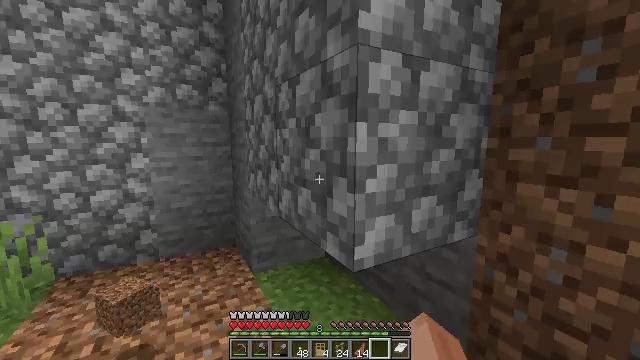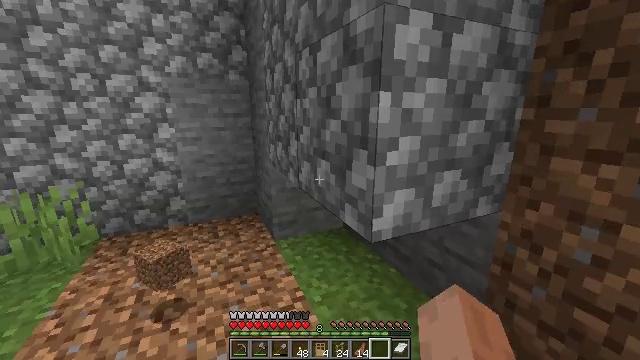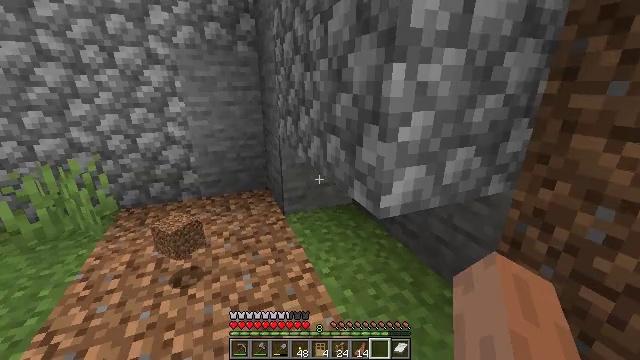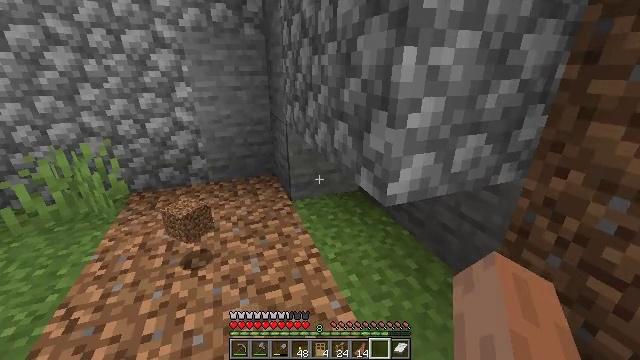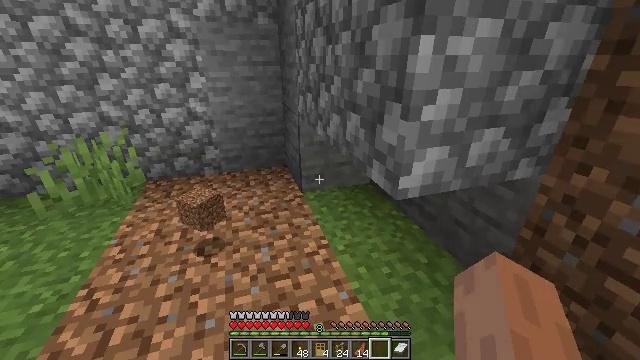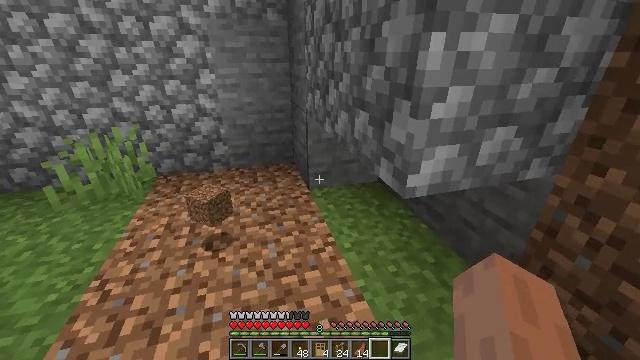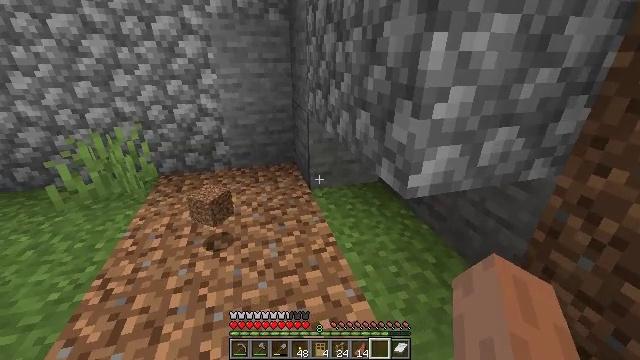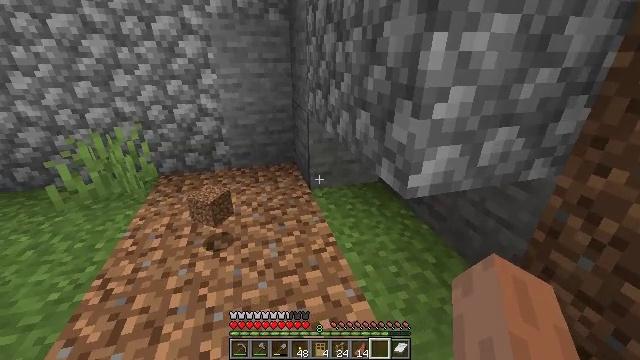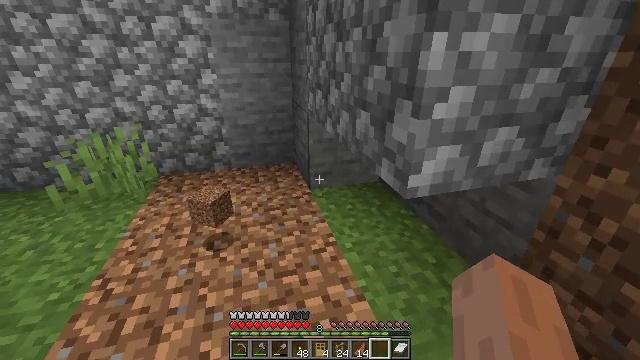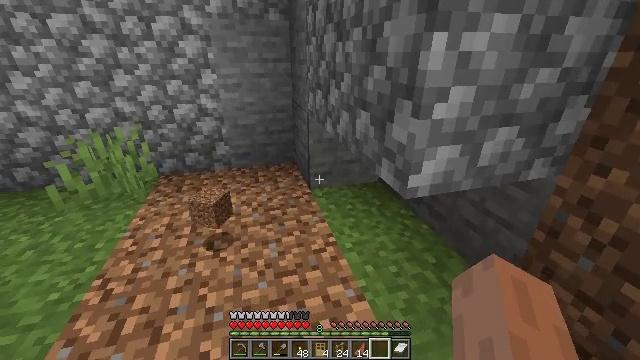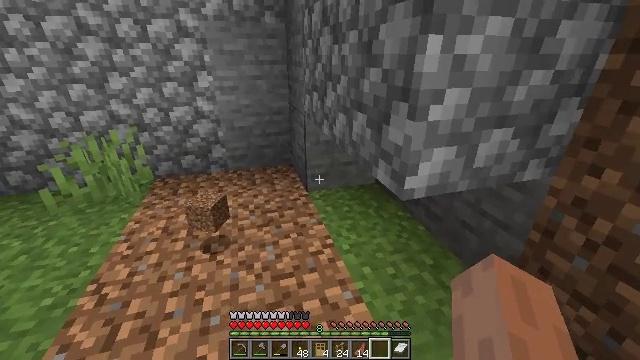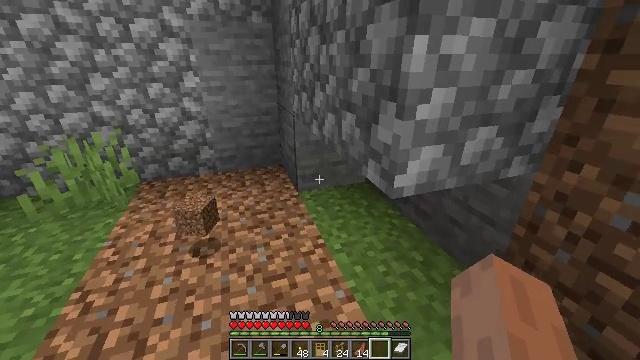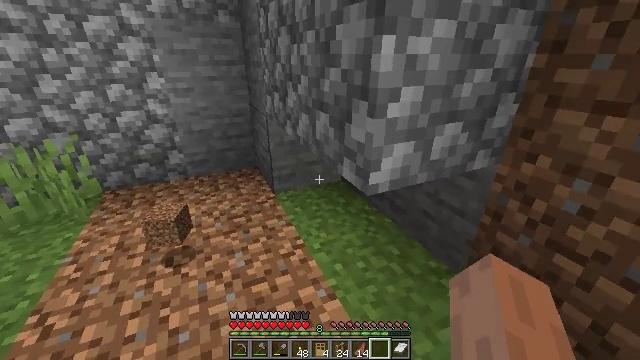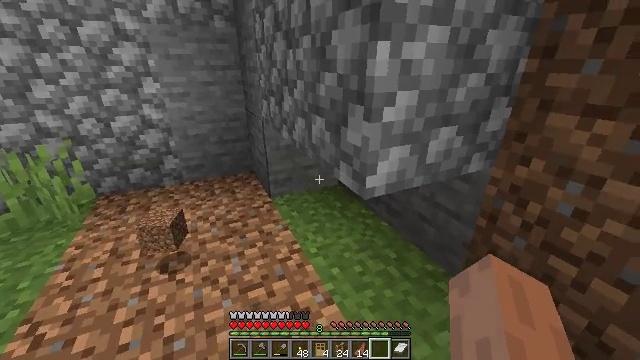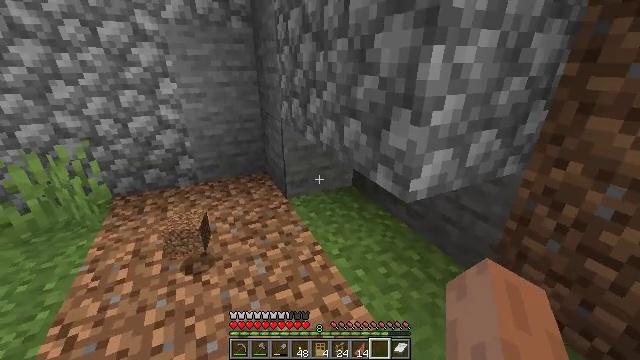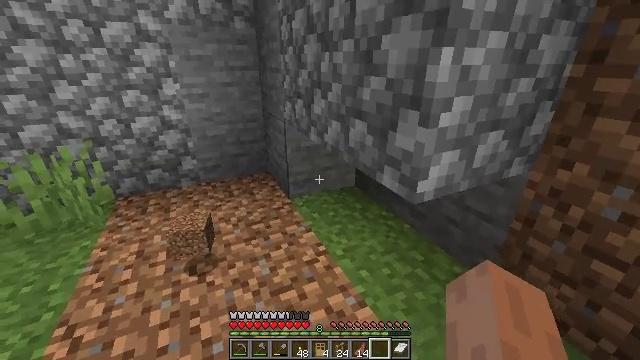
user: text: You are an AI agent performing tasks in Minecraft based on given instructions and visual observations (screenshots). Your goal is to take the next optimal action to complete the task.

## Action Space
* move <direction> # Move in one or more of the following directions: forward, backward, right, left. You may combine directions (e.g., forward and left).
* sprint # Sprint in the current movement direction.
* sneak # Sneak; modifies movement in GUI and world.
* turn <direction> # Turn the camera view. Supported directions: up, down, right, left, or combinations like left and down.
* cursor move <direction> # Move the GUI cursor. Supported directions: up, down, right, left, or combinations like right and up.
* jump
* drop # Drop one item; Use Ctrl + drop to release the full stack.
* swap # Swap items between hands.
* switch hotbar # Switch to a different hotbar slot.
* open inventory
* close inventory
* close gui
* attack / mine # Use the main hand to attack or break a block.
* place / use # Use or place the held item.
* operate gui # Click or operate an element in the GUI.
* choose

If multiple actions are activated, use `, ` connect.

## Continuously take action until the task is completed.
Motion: motion action
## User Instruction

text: Break the cobblestone to create a path.
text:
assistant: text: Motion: turn left and down
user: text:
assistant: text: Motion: turn left and down
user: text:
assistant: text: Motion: turn left and down
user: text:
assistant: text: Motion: turn left and down
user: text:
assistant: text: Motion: turn left
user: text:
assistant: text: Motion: no_op
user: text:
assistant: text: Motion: no_op
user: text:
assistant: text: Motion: no_op
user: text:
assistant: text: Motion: no_op
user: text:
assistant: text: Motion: no_op
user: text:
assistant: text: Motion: turn right
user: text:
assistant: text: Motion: turn right
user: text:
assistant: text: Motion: move left
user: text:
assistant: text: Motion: move left
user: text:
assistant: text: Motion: move left
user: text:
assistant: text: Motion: move left
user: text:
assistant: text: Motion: move left, turn up
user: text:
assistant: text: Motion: move left, turn left
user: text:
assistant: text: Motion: move left, turn left
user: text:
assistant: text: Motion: turn left
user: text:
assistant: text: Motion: turn left
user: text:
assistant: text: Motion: turn left
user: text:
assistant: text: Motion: open inventory
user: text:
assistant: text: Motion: open inventory
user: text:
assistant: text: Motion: no_op
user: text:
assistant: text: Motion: no_op
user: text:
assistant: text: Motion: cursor move right
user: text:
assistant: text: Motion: cursor move right and up
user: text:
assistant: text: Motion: cursor move right and up
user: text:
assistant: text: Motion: cursor move right